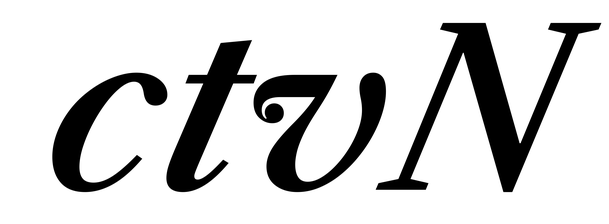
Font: LibreCaslonText-Italic_SemiBold_Italic